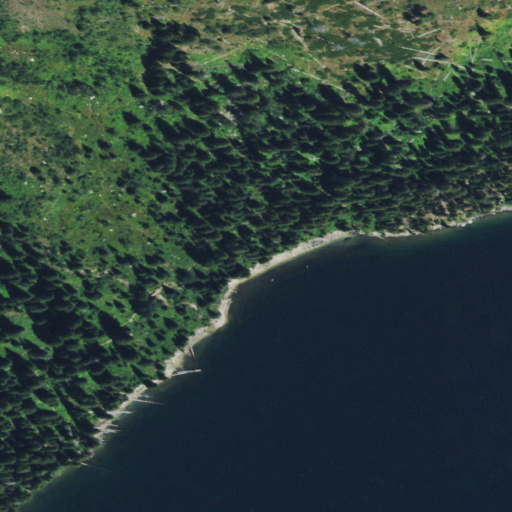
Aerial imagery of valley in Wyoming named Hanging Canyon containing evergreen forest, open water, shrub, and deciduous forest